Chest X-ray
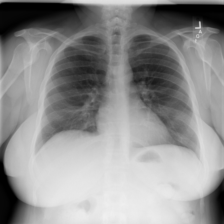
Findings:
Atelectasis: negative
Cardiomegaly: negative
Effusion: negative
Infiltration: negative
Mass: negative
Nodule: negative
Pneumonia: negative
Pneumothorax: negative
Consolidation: negative
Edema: negative
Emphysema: negative
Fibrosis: negative
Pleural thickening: negative
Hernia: negative